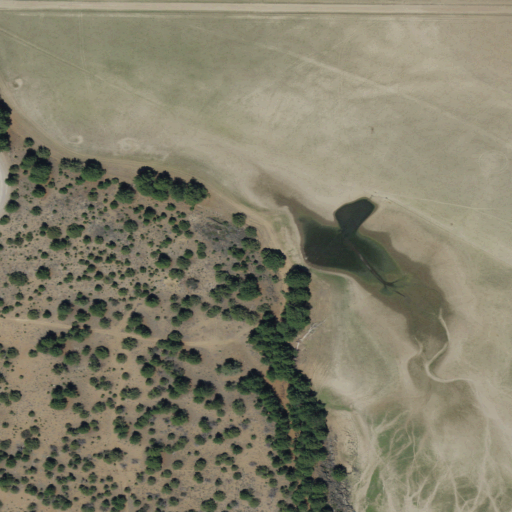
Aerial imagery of depression(s) in California named Antelope Sink containing herbaceous wetlands, shrub, evergreen forest, woody wetlands, open development, open water, grassland, and low intensity development